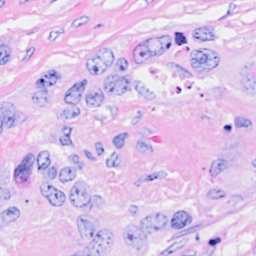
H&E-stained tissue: Breast